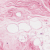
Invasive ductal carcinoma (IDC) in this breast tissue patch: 0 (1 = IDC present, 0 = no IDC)